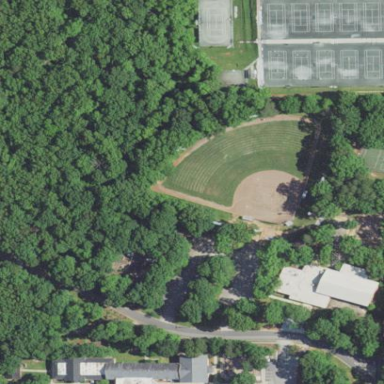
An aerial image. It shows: Baseball pitch for leisure land activities.